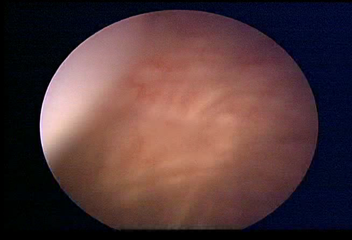
Modality: WLC
Class: Normal mucosa
Bladder cancer association: No